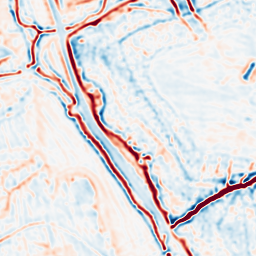
Category: multiscale
Decomposition family: log
Decomposition parameters: sigma: 2
Upsampling method: bspline
Upsampling parameters: scale: 8
Upsampling scale: 8